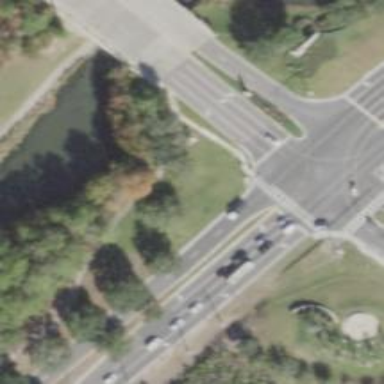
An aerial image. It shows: Footway.